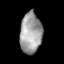
Tissue: skin
Cell type: Epithelial cells
Senescence score: 0.871
Nuclear area (px): 876
Mean DAPI intensity: 158.273